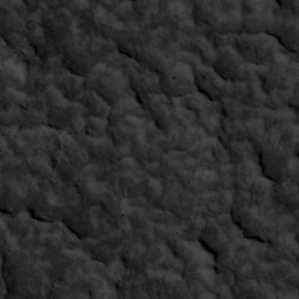
Label: non_frost